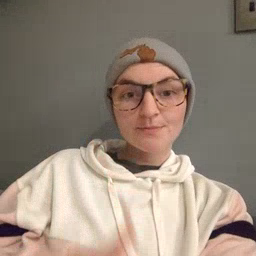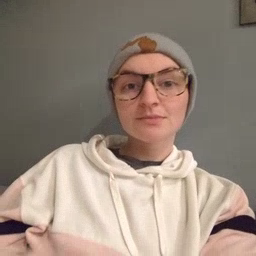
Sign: head